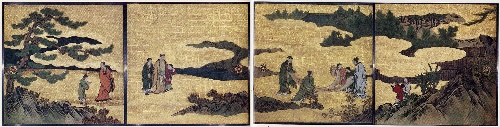
Title: 琴棋書画図襖の内|Appreciation of Painting, from a set of the Four Accomplishments
Artist: Kano School
Date: ca. 1606
Object type: Screen
Classification: Paintings
Medium: Four of eight panels mounted on sliding-door panels; ink, color, gold, and gold leaf on paper
Culture: Japan
Period: Momoyama period (1573–1615)
Dimensions: 72 in. × 24 ft. (182.9 × 731.5 cm)
Department: Asian Art
Credit line: Purchase, Anonymous Gift, in honor of Ambassador and Mrs. Michael Mansfield, 1989
Accession year: 1989
Repository: Metropolitan Museum of Art, New York, NY
Tags: Men|Landscapes|Trees